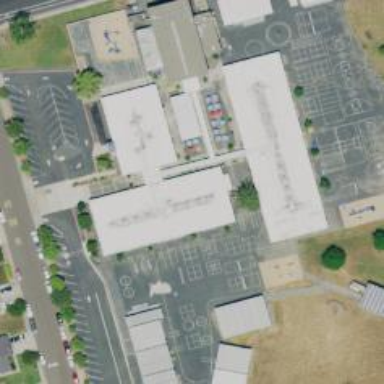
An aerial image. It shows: School building.